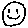
Label: smiley face